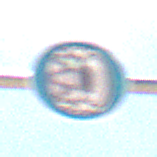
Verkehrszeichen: SchneekettenVorgeschrieben
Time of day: Midday
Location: Outdoor (Nature)
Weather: Clear
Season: NotSpecified
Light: Natural